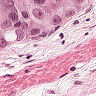
Metastatic tissue present: yes